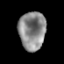
Tissue: prostate
Cell type: T cells
Senescence score: 0.3345
Nuclear area (px): 1011
Mean DAPI intensity: 137.354